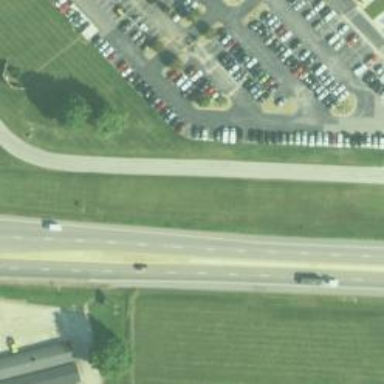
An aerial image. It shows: Trunk highway.